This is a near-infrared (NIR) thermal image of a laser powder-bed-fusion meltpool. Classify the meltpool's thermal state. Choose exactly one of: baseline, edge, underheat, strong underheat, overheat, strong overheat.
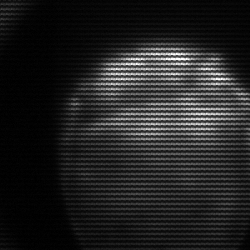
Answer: edge